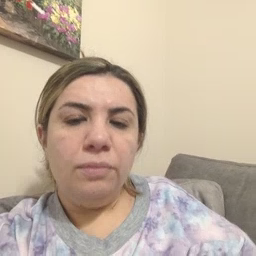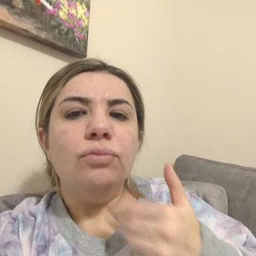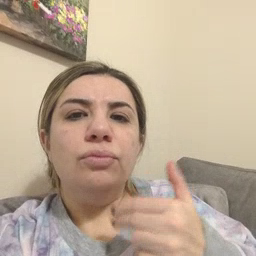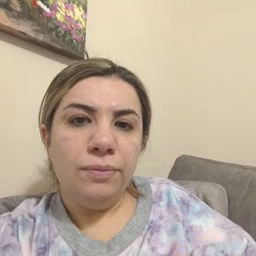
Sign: cute